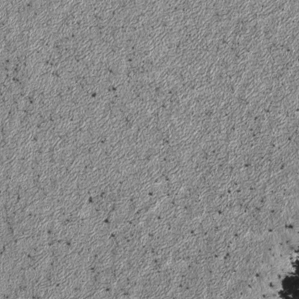
Label: frost